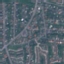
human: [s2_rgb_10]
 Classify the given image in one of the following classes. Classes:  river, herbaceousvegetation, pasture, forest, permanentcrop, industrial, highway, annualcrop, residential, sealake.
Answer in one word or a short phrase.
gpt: Residential